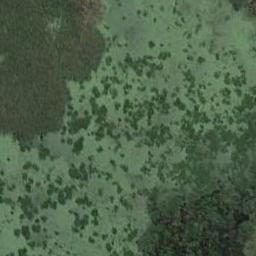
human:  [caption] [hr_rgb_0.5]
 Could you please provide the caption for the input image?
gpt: The surface of the lake in a wetland is covered with a large dense dark green and light green mixed plants .

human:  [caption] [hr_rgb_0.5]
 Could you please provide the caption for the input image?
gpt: This wetland is light green overall with some green plants in the middle .

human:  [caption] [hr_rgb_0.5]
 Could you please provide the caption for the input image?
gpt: The wetland consists of green plants and water .

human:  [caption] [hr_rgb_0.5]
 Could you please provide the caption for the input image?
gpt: There are many green plants on the wetlands .

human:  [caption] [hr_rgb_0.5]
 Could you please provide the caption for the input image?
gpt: There are many green algae on the wetland .